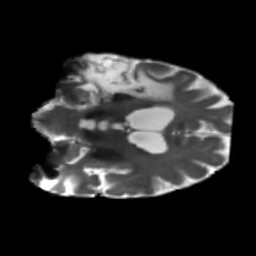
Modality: T2w
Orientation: coronal
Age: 71
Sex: male
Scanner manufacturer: siemens
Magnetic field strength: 3 T
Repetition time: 5.47 s
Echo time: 0.0854 s